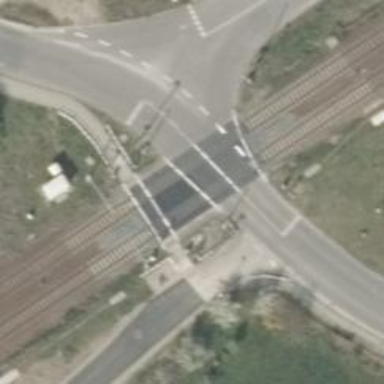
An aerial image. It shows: Railway crossing.